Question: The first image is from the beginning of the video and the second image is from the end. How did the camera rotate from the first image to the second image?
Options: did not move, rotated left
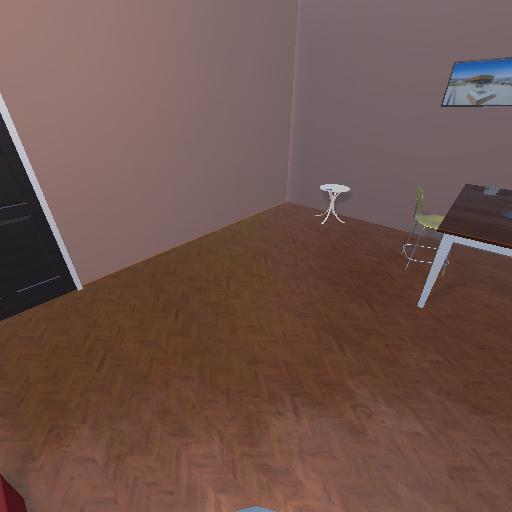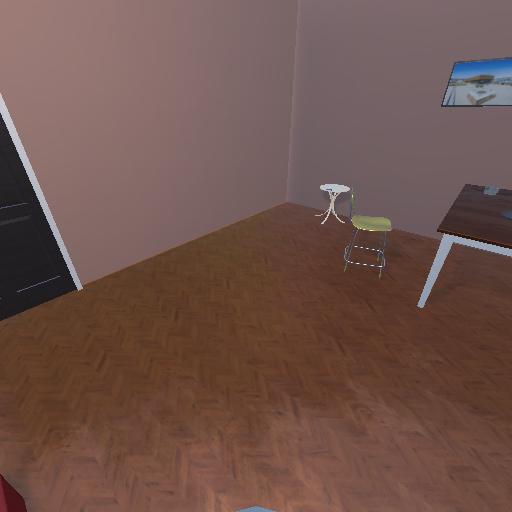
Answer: did not move